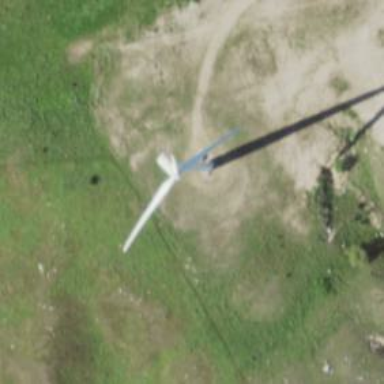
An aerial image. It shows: Wind turbine generator that utilizes wind as its source for generating electricity. It is of the horizontal axis type.